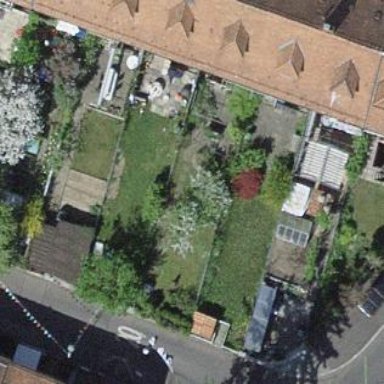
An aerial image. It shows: Residential garden area classified as leisure land.